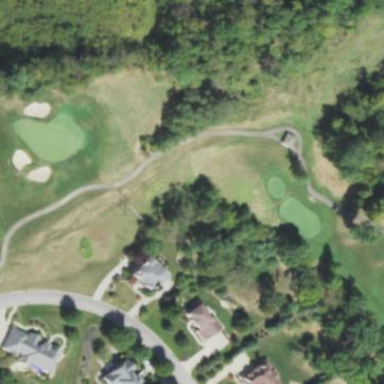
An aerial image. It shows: Area of rough grass used for golf.